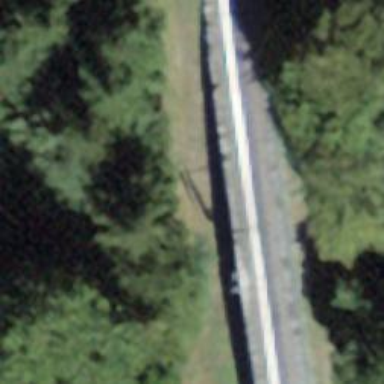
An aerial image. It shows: Narrow-gauge railway bridge with electrified contact lines and one track.